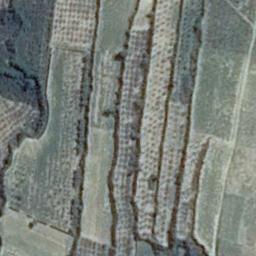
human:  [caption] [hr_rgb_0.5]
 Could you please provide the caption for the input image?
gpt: The bare and green terrace is next to some trees .

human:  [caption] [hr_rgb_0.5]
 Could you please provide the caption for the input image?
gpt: Many green plants are on the terrace .

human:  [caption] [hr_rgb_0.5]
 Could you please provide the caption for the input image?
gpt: There is a terrace filled with water .

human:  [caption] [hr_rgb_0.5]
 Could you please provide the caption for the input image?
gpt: A large layer of brown and green mixed terraces .

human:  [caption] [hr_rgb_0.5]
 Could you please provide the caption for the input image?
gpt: There are some green terraces arranged neatly .